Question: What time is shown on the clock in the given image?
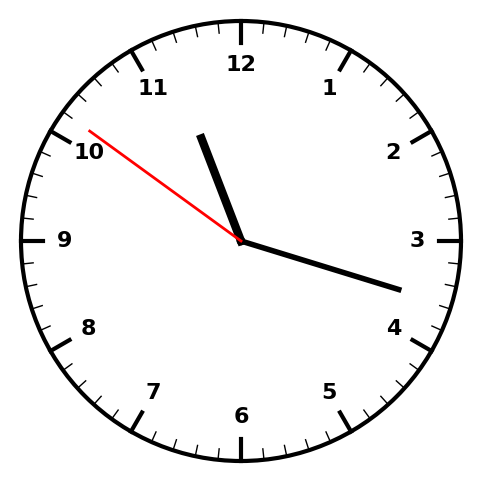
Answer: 11:17:51